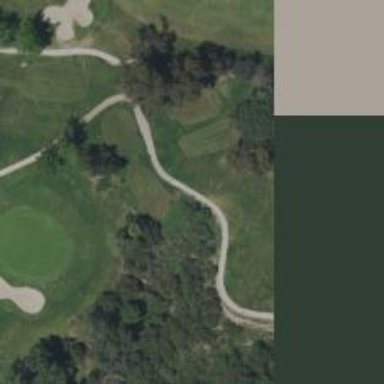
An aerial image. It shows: Service road used as golf cart path.